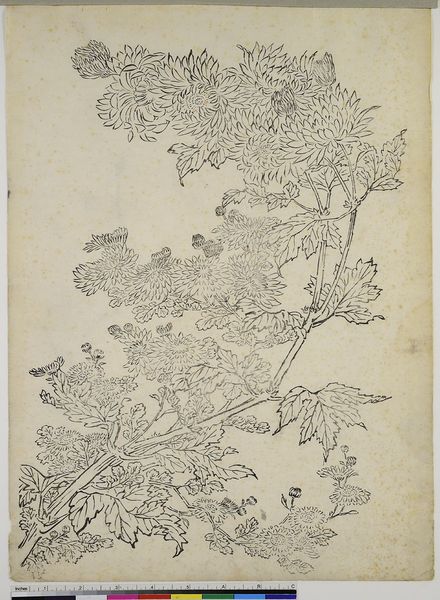
Künstler: Nakaji Sadatoshi
Standort: Hamburg
Institution: Museum für Kunst und Gewerbe Hamburg
Schlagwörter: blume, blumen, zeichnung, pflanze, holzschnitt, hell dunkel, druckgraphik, druckgrafik, zeit, kalligraphie, chrysanthemen, schwarzlinienschnitt, edo, reproduktionen, druckerzeugnisse, schwarzdruck, blüte, schwarzliniendruck, schwarzlinientechnik